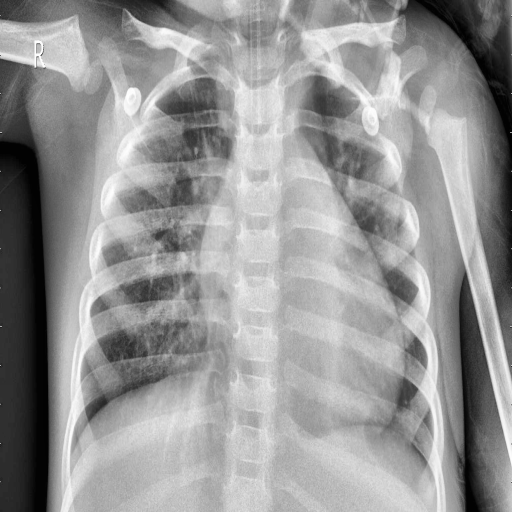
Finding: PNEUMONIA